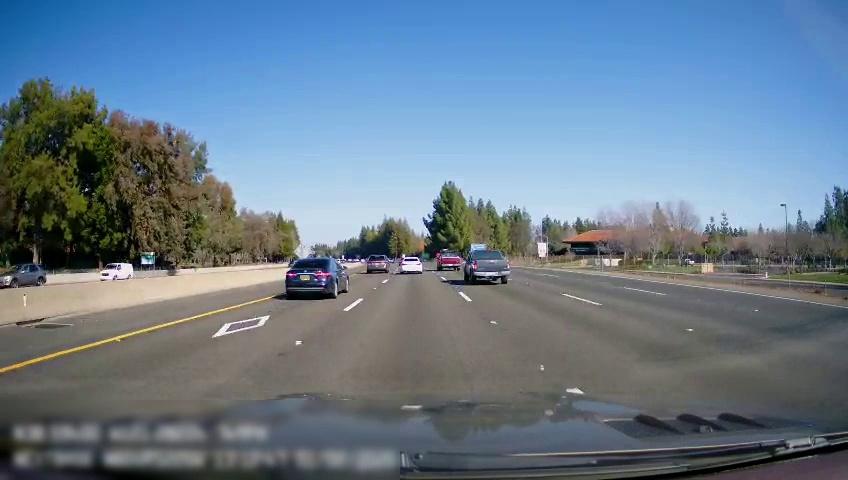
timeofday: Day
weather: Sunny
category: Drivable Space
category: Drivable Space
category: Vehicles | Car
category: Vehicles | Van
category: Drivable Space
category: Drivable Space
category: Vehicles | Truck
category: Vehicles | Truck
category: Vehicles | SUV
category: Vehicles | Car
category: Vehicles | Car
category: Vehicles | Truck
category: Lanes | Alternate Lane
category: Lanes | Alternate Lane
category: Lanes | Alternate Lane
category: Lanes | Current Lane
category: Lanes | Current Lane
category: Lanes | Alternate Lane
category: Traffic | Signs